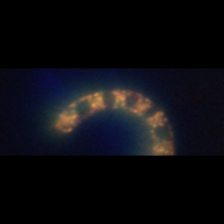
Taxon: Eucampia
Group: Diatoms